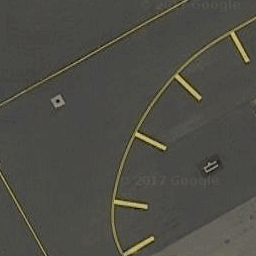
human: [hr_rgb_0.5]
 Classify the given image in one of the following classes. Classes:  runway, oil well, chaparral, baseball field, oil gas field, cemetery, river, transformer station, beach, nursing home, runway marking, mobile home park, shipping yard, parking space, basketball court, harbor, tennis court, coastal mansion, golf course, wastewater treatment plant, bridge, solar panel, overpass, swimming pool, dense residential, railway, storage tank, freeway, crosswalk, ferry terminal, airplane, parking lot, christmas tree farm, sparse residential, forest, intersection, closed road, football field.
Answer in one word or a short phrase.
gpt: runway marking